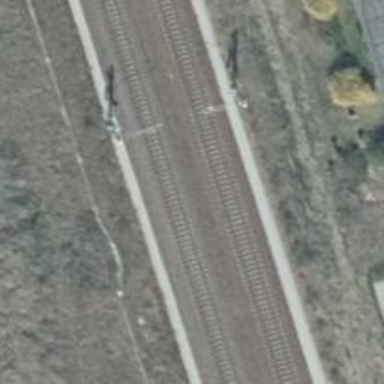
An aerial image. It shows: Milestone along the railway with catenary mast.